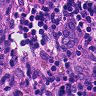
Metastatic tissue present: yes